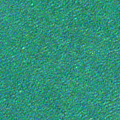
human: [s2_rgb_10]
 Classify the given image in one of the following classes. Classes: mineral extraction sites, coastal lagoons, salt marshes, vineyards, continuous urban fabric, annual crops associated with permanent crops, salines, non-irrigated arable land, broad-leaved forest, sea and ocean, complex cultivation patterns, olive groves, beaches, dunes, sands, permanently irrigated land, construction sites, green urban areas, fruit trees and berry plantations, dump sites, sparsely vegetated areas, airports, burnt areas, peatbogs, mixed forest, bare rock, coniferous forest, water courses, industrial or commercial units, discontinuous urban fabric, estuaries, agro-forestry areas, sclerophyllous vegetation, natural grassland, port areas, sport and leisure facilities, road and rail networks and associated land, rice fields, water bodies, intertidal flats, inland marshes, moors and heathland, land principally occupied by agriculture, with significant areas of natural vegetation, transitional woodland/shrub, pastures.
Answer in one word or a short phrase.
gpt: sea and ocean